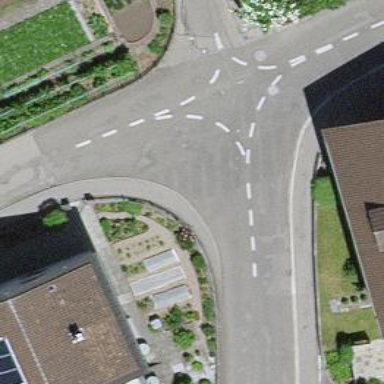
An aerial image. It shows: Unmarked road crossing.